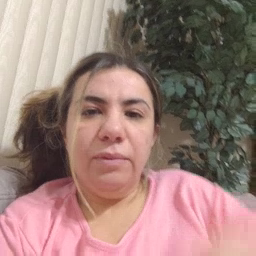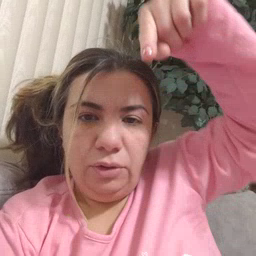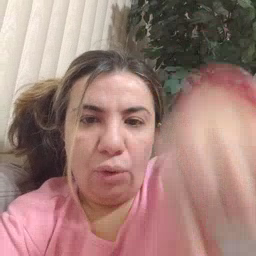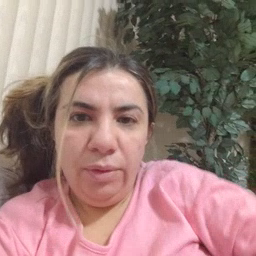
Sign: down